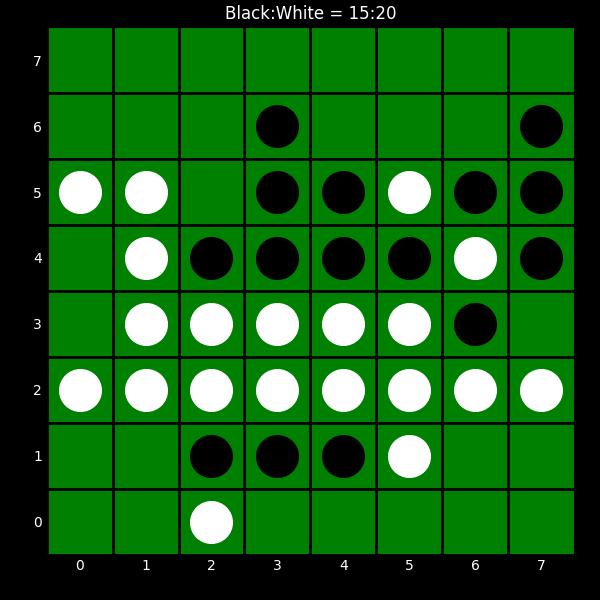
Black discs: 15
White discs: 20